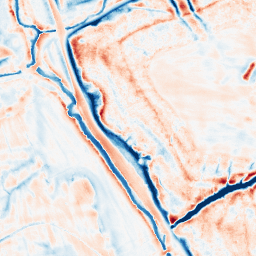
Category: edge_preserving
Decomposition family: bilateral
Decomposition parameters: d: 21
sigma_color: 75
sigma_space: 50
Upsampling method: bicubic
Upsampling parameters: scale: 8
Upsampling scale: 8